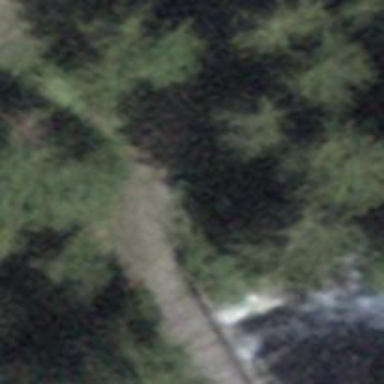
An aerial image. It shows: Path leading to bridge.